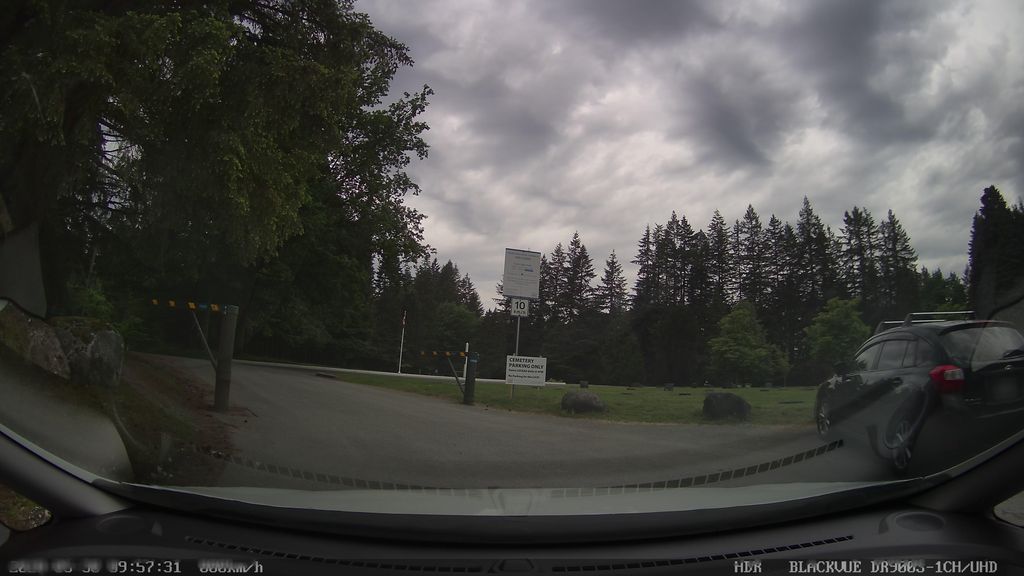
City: vancouver